Interaction volume radius: 5 \u00c5
Interaction volume height: 35 \u00c5
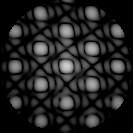
Disorder parameter: 0.03263